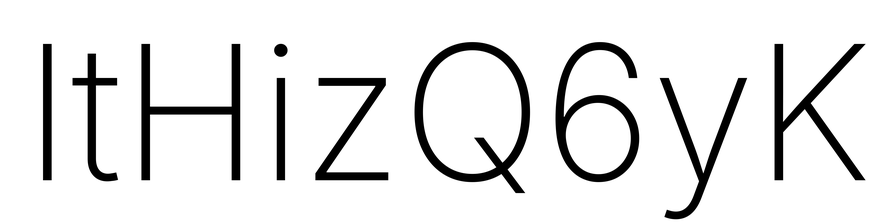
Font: Inter_ExtraLight